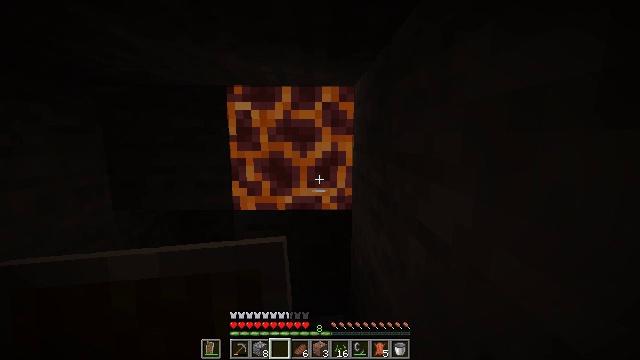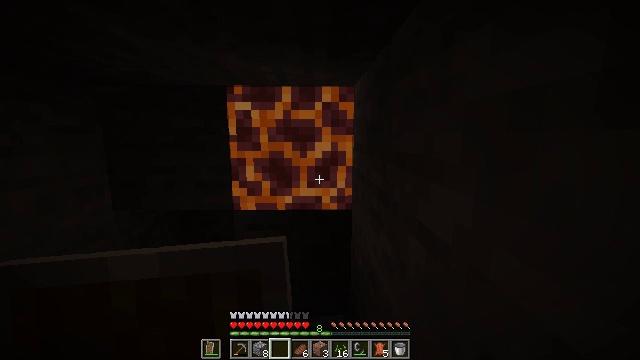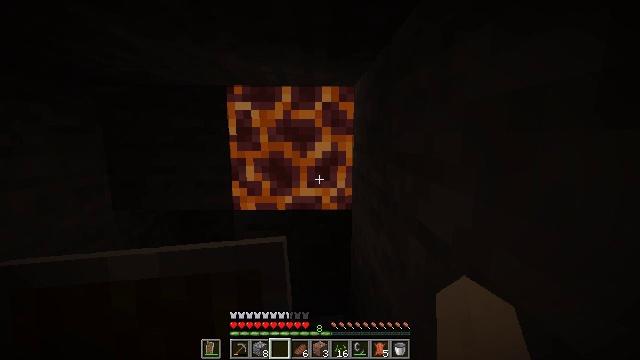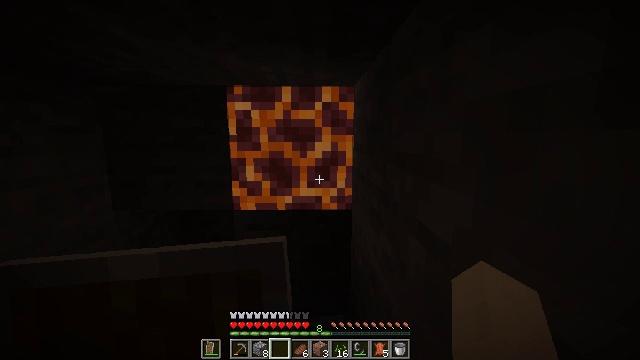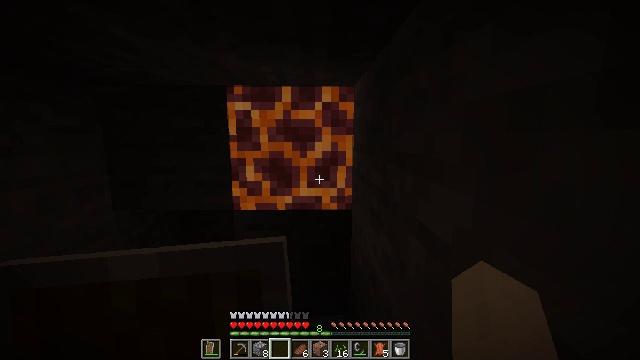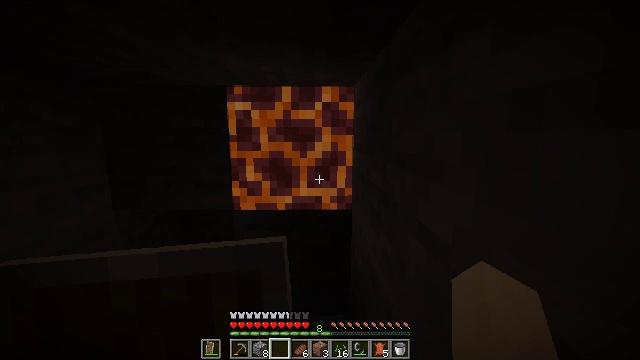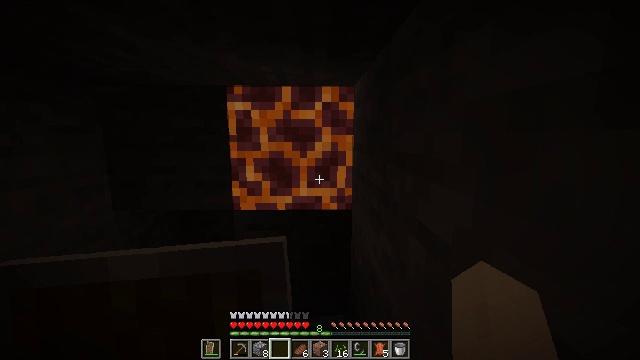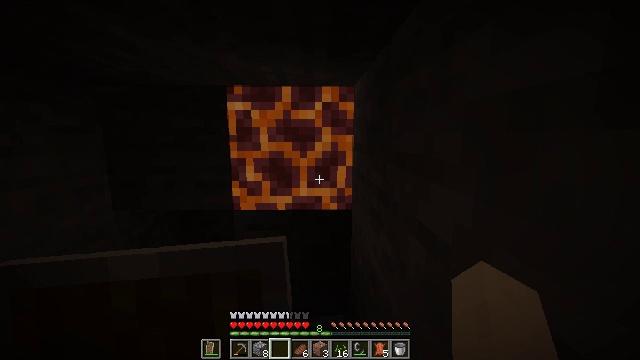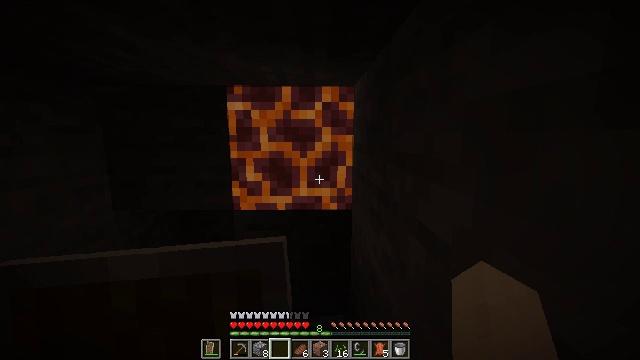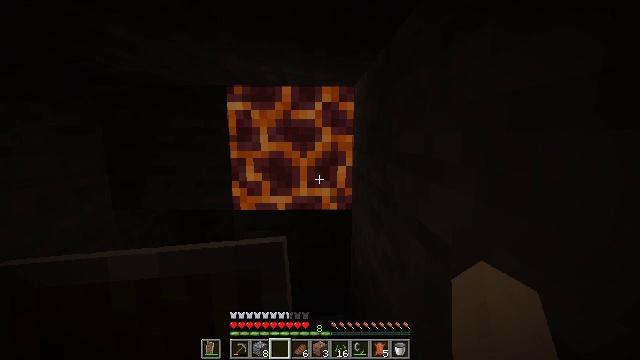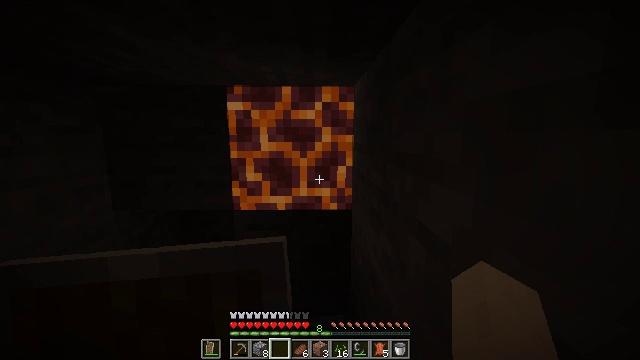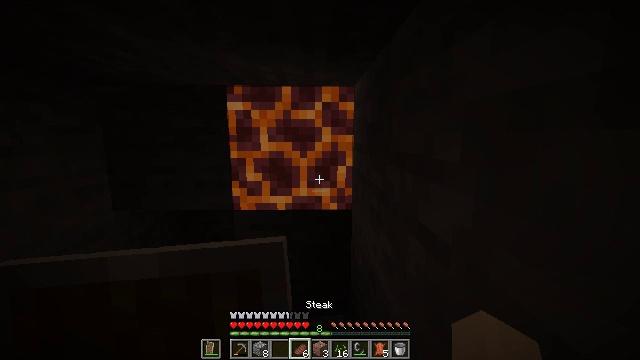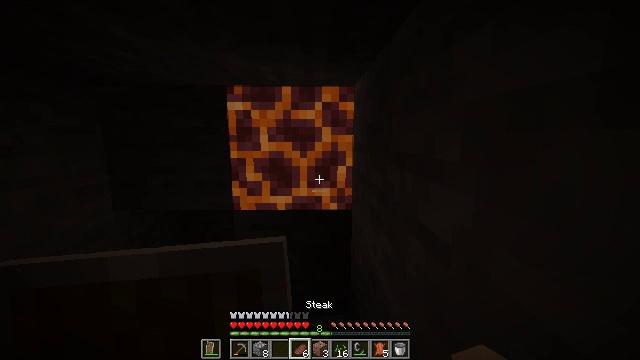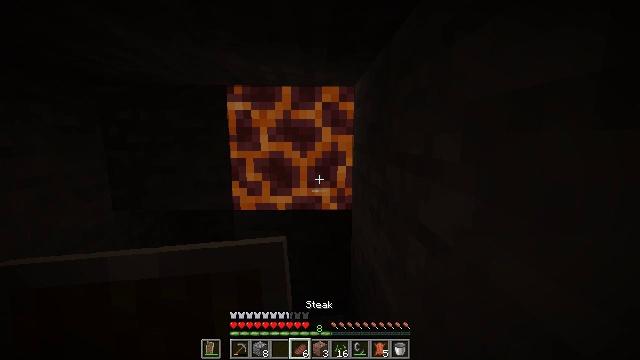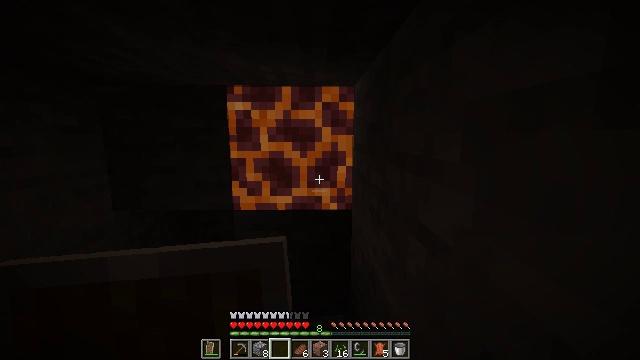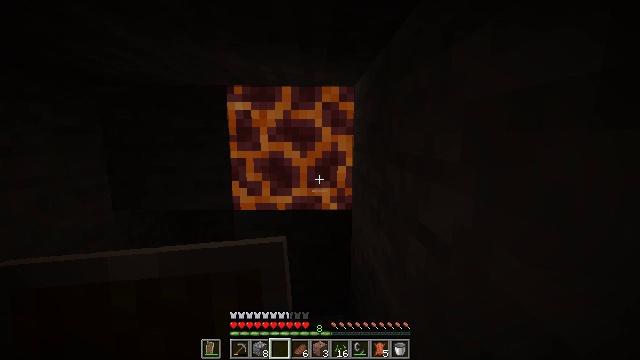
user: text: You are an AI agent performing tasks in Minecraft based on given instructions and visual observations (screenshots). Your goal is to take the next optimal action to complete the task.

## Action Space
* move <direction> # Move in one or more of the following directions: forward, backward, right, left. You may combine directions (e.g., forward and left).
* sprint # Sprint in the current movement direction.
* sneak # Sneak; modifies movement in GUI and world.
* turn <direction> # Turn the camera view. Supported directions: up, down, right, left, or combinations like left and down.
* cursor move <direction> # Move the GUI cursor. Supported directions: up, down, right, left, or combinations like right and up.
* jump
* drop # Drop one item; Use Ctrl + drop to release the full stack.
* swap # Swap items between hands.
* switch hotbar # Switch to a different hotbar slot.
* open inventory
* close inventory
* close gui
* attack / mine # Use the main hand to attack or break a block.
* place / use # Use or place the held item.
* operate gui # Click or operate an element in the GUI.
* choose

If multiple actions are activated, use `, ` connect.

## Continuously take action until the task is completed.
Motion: motion action
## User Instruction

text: Break the magma block to collect it.
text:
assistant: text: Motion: no_op
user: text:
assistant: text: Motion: no_op
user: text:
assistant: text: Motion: no_op
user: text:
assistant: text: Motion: no_op
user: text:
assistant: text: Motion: no_op
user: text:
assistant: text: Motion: no_op
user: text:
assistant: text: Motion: no_op
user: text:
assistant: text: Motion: no_op
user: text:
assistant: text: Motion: no_op
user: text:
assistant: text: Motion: no_op
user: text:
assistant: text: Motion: no_op
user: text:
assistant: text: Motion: no_op
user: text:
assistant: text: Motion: no_op
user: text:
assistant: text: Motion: no_op
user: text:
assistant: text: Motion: no_op
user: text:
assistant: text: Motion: no_op
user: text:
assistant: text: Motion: no_op
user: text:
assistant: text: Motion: no_op
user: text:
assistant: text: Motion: no_op
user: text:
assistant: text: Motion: no_op
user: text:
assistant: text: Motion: no_op
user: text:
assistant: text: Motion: no_op
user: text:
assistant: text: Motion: no_op
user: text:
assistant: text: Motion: no_op
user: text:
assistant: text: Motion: no_op
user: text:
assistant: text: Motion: no_op
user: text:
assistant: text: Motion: no_op
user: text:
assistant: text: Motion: no_op
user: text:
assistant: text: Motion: no_op
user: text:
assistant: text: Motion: no_op